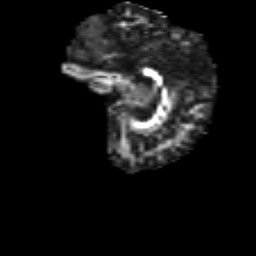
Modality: FA
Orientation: sagittal
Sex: male
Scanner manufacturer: siemens
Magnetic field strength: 3 T
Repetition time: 5 s
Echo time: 0.071 s